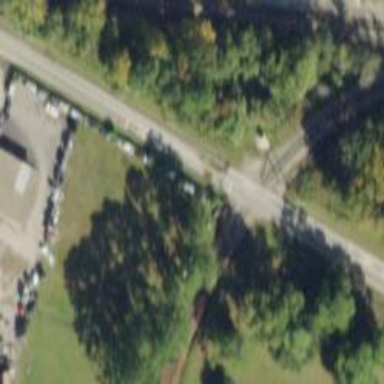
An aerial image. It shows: Level crossing along the railway.